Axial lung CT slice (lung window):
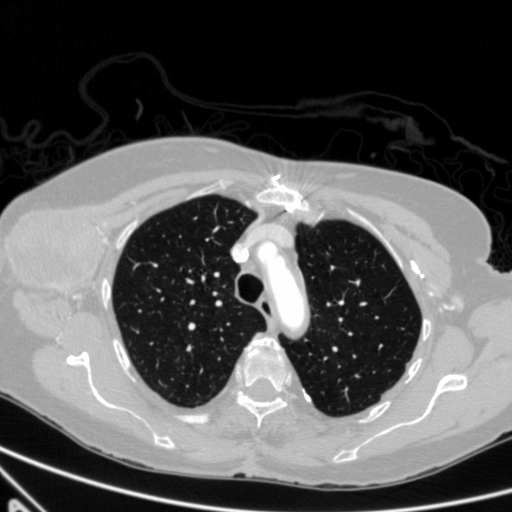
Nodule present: no